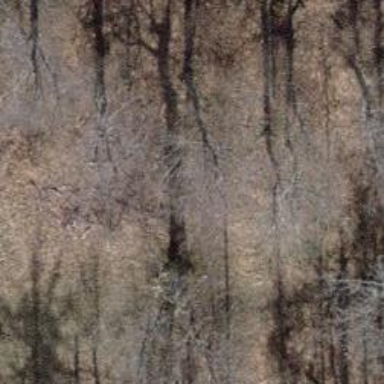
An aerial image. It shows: Oak tree in natural setting.